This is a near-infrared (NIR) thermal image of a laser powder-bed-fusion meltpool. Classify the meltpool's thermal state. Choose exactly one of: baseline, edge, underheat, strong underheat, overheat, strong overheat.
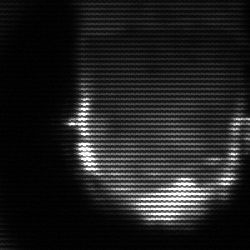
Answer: baseline